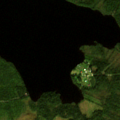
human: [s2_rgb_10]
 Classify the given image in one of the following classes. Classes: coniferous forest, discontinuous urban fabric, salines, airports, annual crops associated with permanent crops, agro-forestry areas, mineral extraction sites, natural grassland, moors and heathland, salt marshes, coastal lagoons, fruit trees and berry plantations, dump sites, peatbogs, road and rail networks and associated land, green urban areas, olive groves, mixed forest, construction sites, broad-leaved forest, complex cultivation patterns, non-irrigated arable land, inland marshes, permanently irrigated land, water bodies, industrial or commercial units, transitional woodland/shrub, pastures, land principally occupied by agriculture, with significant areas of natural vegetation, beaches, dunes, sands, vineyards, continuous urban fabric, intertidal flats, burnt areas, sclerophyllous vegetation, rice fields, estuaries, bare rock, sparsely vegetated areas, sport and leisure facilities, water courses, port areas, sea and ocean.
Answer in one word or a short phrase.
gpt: coniferous forest, mixed forest, water bodies